Question: I'm creating a new Java project in Eclipse.
I want to be able to access code that I pulled from a Git repository.
I do not want to change the git code at all - I just need to import it into my code so that I can call its methods.
The git repository is all set up in Eclipse.
I can't figure out how to get my code to see it. I've tried importing JAR files, libraries, etc., but am not successful. Every tutorial I find just shows how to publish my own file to git, but not how to use a third-party repository.
If someone can refer me to an existing resource or question, that's fine too. Thanks!

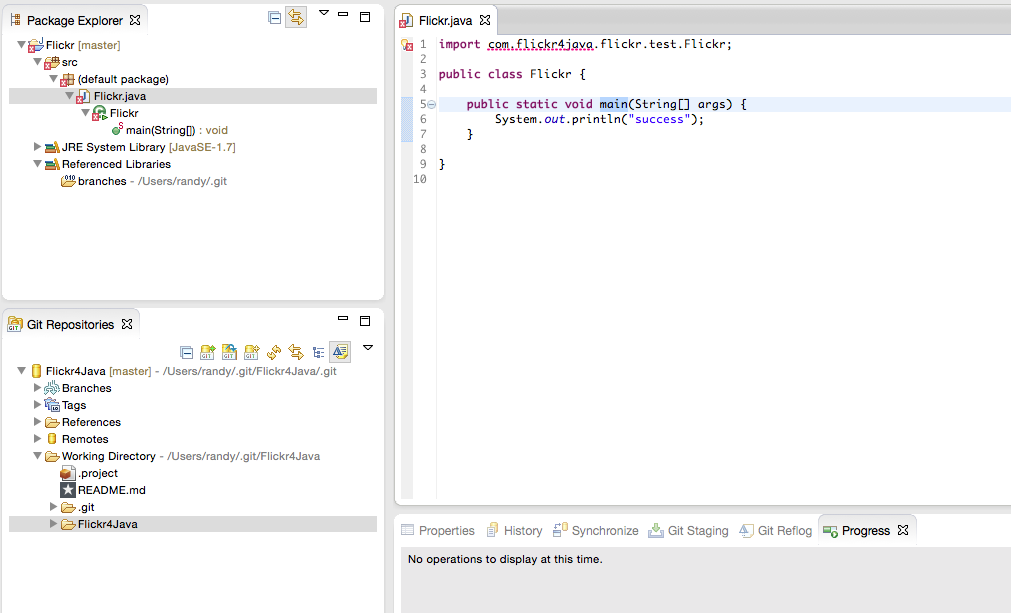
Answer: Add the git repo to the in Eclipse.
Project->Properties->Java Build Path->Libraries->Add Class Folder -> Add the git repo folder, starting from the parent of "com/flickr" folder here.
Alternatively,
Project->Properties->Java Build Path->Libraries->Add Class Folder -> Add the git repo folder, starting from the parent of "com/flickr" folder here.
Clean and compile your project after adding the git repo to Java Build Path.